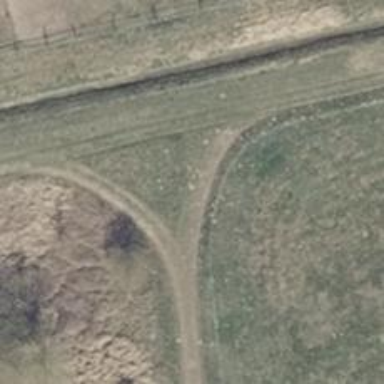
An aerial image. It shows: Ground path.